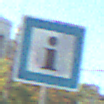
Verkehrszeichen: Informationsstelle
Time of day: Midday
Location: Outdoor (Urban)
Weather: Clear
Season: NotSpecified
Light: Natural